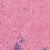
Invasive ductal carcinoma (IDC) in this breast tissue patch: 0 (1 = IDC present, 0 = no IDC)